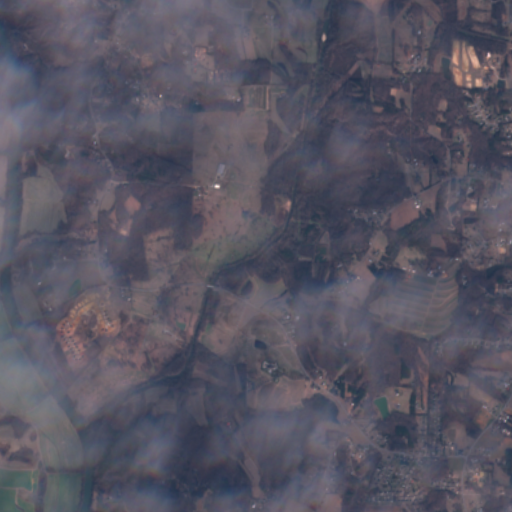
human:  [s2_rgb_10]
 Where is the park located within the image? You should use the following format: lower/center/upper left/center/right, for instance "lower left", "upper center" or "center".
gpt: The park is located in the lower right of the image.
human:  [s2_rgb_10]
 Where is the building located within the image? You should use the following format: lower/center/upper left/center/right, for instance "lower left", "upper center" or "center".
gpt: The building is located in the upper center of the image.
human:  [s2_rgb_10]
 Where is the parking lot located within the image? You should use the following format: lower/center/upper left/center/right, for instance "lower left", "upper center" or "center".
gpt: There is no parking lot in the image.